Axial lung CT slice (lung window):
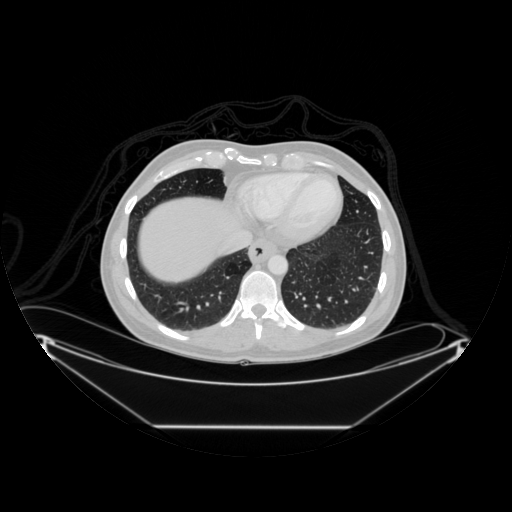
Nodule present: no